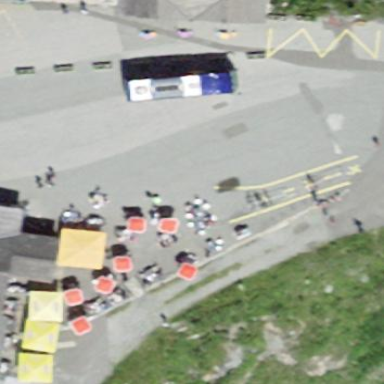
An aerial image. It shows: Food court.